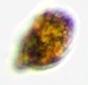
Label: Akashiwo